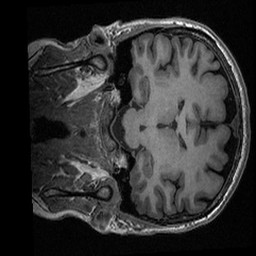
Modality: T1w
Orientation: coronal
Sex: female
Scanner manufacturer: ge
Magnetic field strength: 3 T
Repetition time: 0.0064 s
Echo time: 0.00281 s